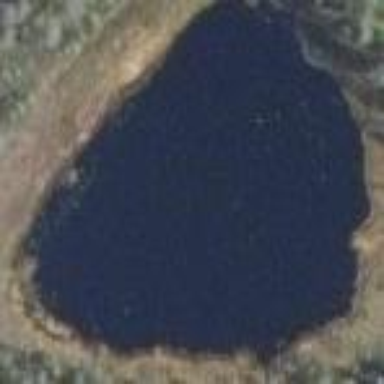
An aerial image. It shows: Lake with natural water.